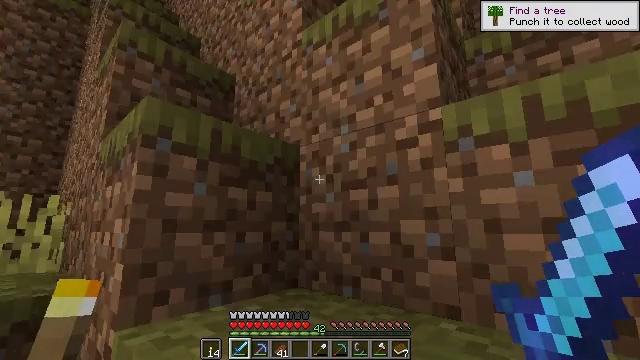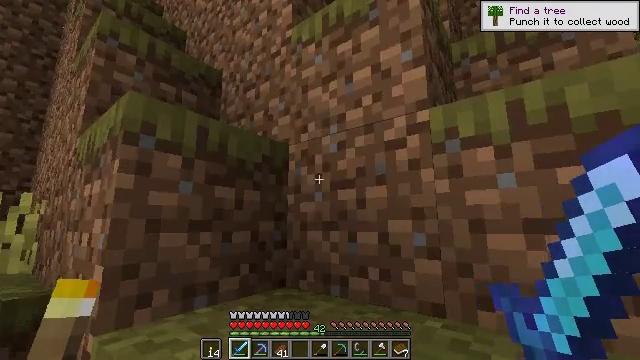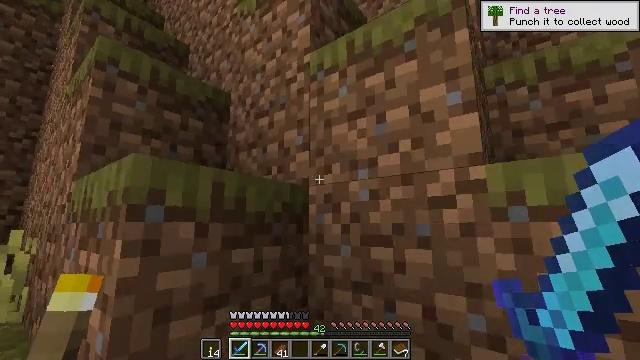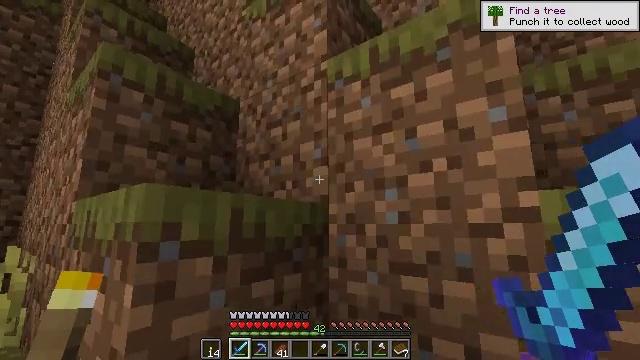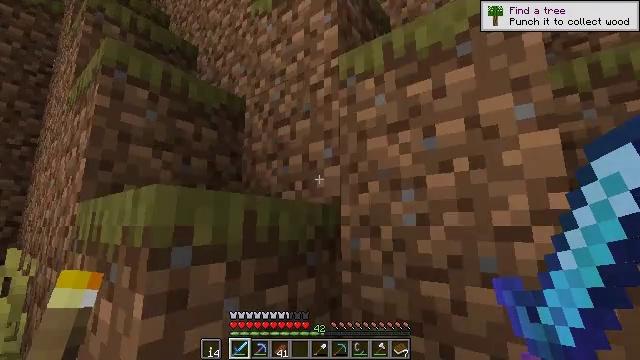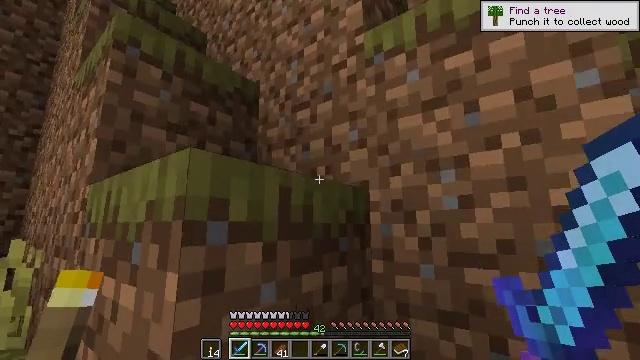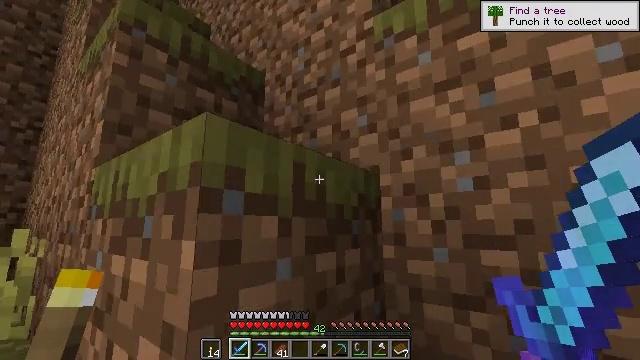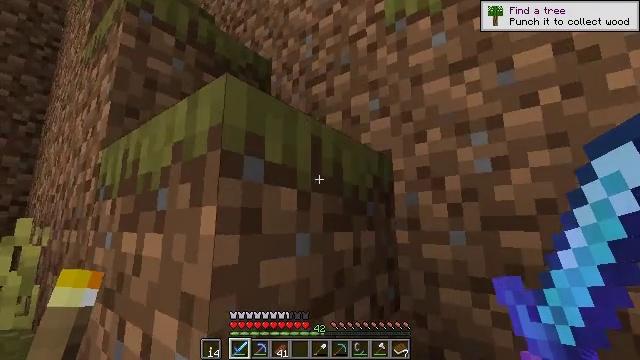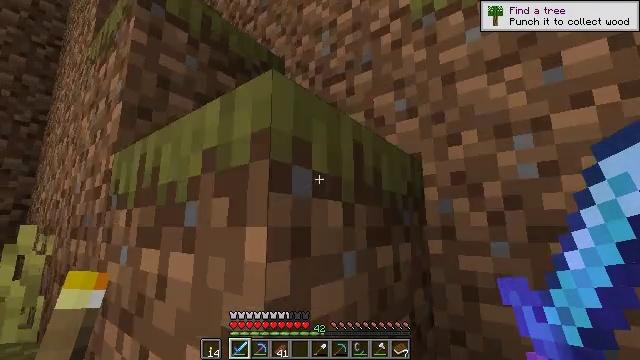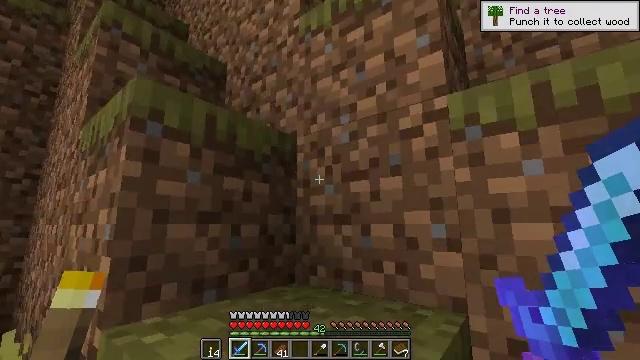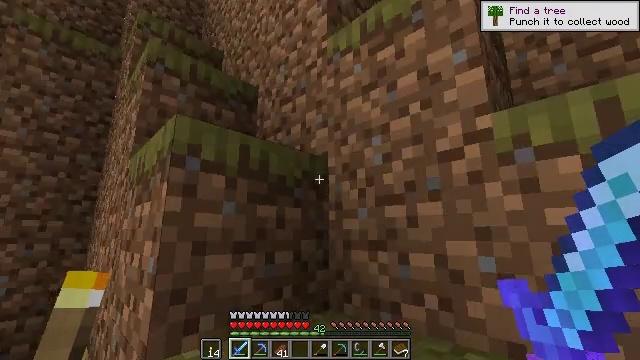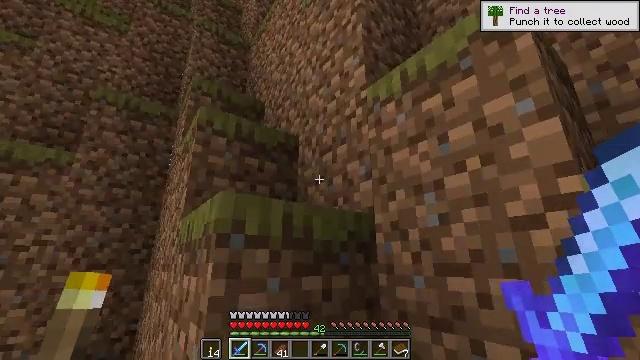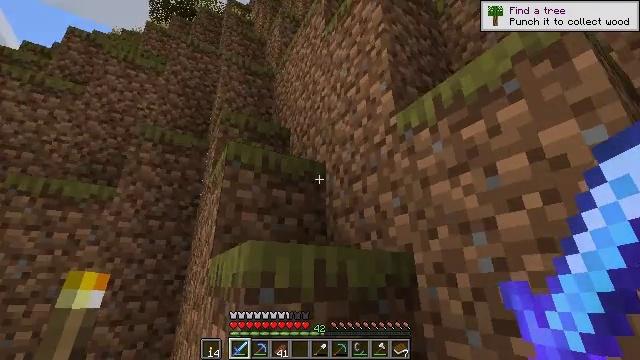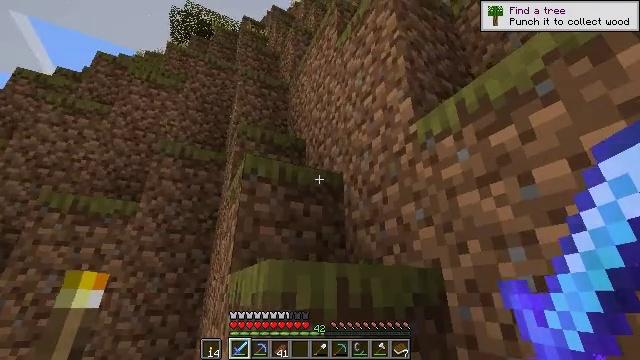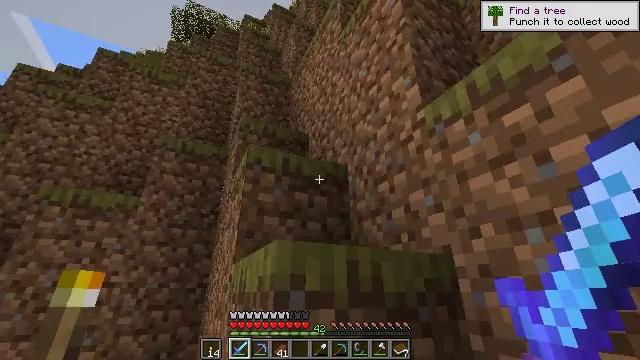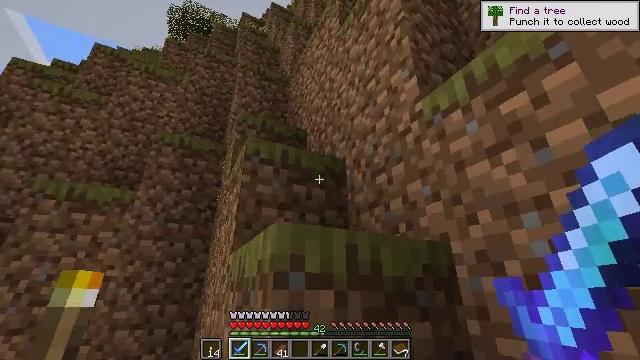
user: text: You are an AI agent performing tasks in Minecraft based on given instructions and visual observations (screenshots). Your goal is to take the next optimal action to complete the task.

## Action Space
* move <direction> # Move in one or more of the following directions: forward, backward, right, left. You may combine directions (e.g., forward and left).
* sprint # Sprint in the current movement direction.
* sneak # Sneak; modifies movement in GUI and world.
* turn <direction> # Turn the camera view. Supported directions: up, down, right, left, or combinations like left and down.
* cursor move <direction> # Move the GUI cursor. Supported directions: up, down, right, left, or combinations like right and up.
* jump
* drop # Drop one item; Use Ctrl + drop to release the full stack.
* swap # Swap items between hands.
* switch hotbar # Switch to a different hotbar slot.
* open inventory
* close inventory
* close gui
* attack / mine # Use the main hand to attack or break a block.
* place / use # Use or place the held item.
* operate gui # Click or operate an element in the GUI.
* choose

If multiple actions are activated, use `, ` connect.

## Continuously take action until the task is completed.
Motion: motion action
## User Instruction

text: Attack the enchanting table to collect it.
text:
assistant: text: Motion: move forward, sprint, turn right, jump
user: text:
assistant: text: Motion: move forward, sprint, jump
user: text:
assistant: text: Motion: move forward, sprint
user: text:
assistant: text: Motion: move forward, sprint
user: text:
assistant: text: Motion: move forward, sprint
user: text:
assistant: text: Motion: move forward, sprint, jump
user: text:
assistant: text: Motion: move forward, sprint, jump
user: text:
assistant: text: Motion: move forward and move right, sprint, jump
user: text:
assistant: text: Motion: move forward and move right, sprint, jump
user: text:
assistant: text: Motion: move forward and move right, sprint, turn left and up, jump
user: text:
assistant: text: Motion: move forward and move right, sprint, turn left and up, jump
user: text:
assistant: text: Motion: move forward and move right, sprint, turn left and up, jump
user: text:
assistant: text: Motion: move forward and move right, sprint, turn left and up, jump
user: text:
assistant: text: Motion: move forward and move right, sprint, jump
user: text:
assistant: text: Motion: move forward and move right, sprint, jump
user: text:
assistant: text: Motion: move forward and move right, sprint, turn right and down
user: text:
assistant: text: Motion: move forward and move right, sprint, turn right and down
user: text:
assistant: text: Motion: move forward and move right, sprint, turn right and down
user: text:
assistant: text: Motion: move forward and move right, sprint, turn right and down
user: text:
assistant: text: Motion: move forward and move right, sprint, turn right and down
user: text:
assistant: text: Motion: move forward and move right, sprint
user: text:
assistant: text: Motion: move forward and move right, sprint, jump
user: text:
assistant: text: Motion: move forward and move right, sprint, turn left, jump
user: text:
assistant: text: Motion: move forward and move right, sprint, turn left, jump
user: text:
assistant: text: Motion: move forward and move right, sprint, turn left and up, jump
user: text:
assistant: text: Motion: move forward and move right, sprint, turn left and up, jump
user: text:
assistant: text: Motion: move forward, sprint, turn left and up, jump
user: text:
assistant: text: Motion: move forward, sprint, turn left and up, jump
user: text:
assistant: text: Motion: move forward, sprint, turn left and up, jump
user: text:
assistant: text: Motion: move forward, sprint, turn left, jump